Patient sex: M
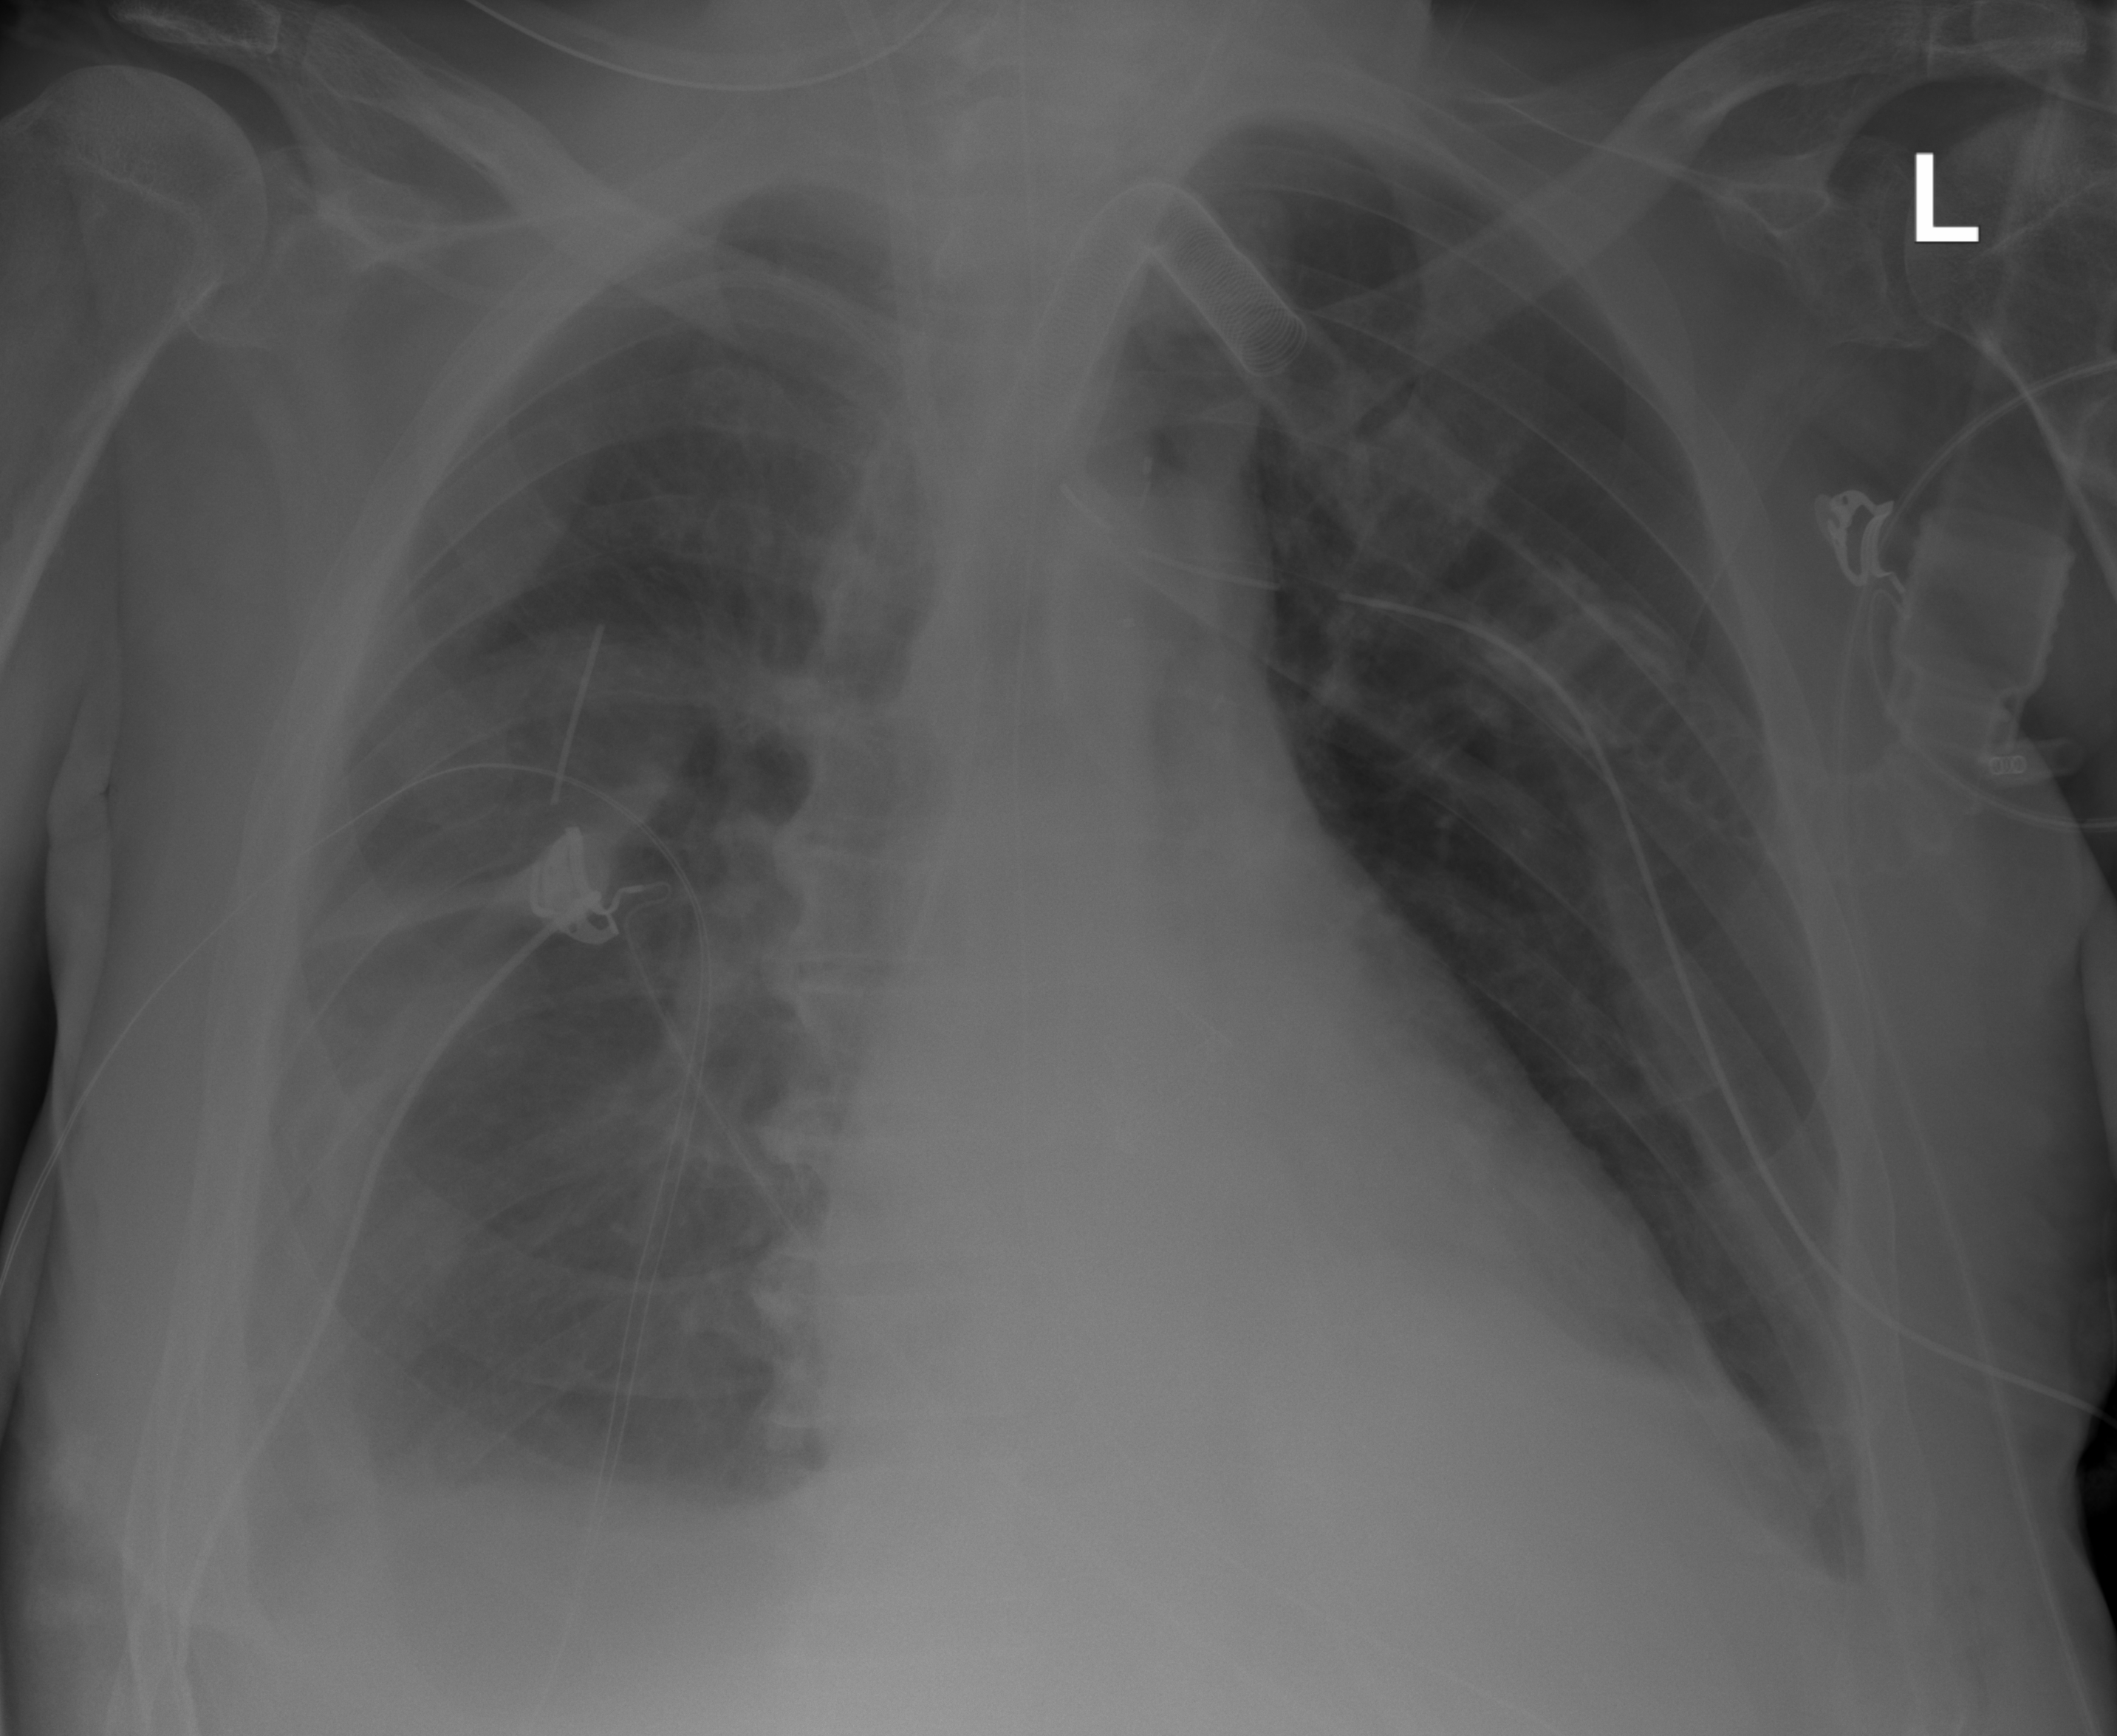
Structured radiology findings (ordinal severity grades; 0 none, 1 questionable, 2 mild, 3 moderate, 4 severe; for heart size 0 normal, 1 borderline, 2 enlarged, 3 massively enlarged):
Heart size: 2
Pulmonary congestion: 0
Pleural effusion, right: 2
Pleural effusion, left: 1
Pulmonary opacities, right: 0
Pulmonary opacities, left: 0
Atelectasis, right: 2
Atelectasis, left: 2